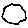
Label: hexagon